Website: macys
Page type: customer-info-address
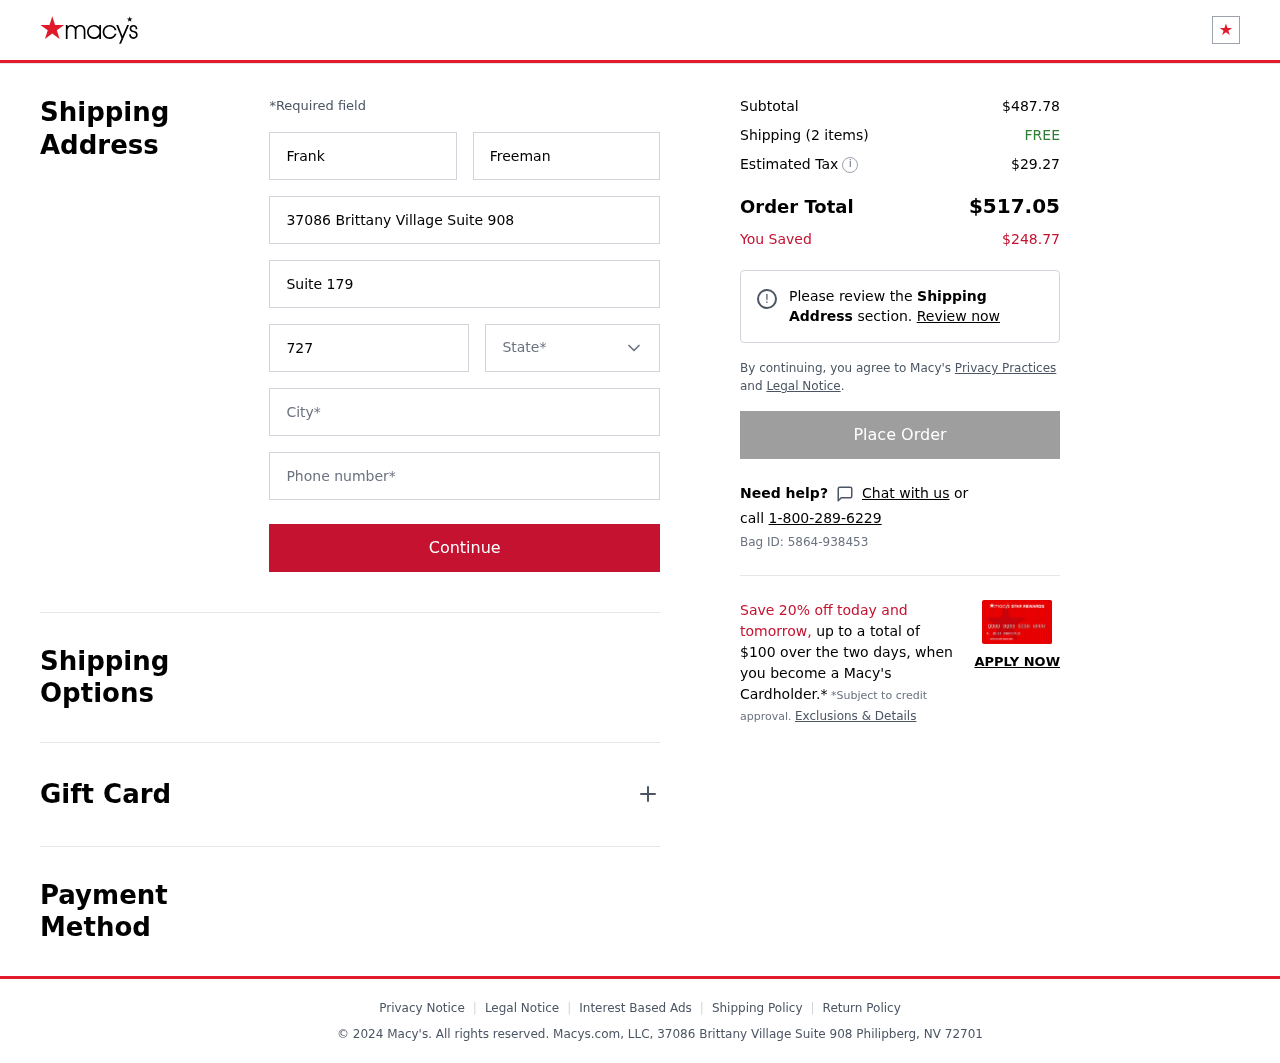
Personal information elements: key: PII_CITY
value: Philipberg
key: PII_FIRSTNAME
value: Frank
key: PII_LASTNAME
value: Freeman
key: PII_PHONE
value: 8392628323
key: PII_POSTCODE
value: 72701
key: PII_STATE
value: Nevada
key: PII_STREET
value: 37086 Brittany Village Suite 908
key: PII_STREET2
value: Suite 179
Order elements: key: ORDER_SUBTOTAL
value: $487.78
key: ORDER_NUM_ITEMS
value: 2
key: ORDER_SHIPPING_COST
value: FREE
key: ORDER_TAX
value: $29.27
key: ORDER_TOTAL
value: $517.05
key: ORDER_SAVINGS
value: $248.77
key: ORDER_BAG_ID
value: Bag ID: 5864-938453